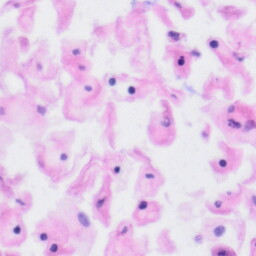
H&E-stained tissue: Tonsil